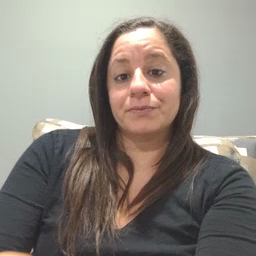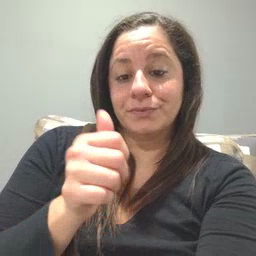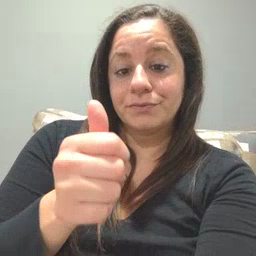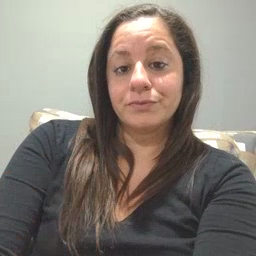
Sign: yourself